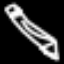
Label: pencil